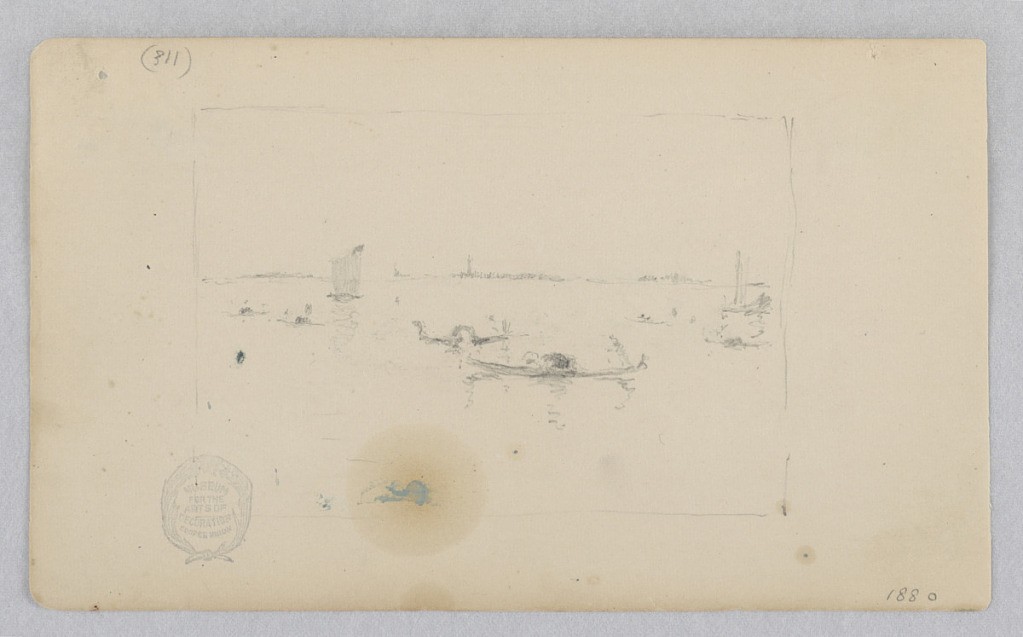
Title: View of Venice, Italy
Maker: Robert Frederick Blum, American, 1857–1903
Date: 1880
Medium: Graphite on wove paper
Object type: Drawing
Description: Sketch of gondolas and sailboats in Venice.